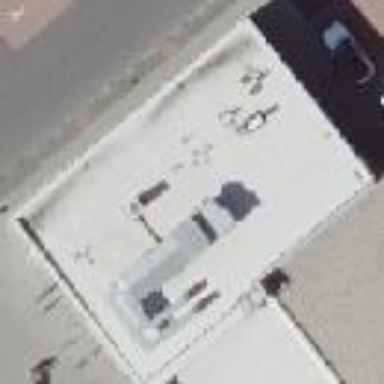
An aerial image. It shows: Retail building.